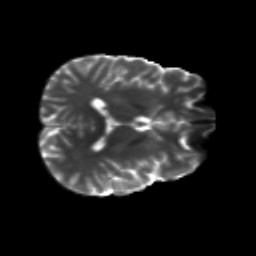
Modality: T2w
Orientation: axial
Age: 20
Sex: male
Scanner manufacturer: siemens
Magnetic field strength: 3 T
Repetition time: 8.8 s
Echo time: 0.085 s